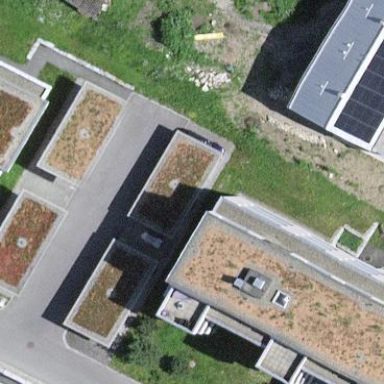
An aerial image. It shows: Garages with flat roofs.